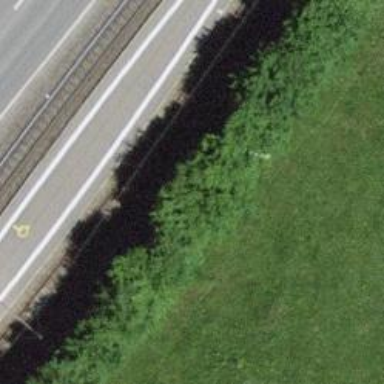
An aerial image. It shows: Hedge barrier.